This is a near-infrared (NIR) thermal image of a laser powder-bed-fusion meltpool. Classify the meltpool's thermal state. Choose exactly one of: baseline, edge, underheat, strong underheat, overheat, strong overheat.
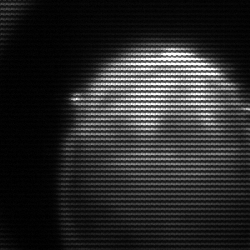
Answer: edge